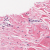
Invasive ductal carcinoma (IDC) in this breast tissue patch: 0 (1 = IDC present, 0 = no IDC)